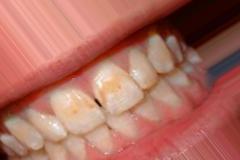
Condition: Tooth Discoloration